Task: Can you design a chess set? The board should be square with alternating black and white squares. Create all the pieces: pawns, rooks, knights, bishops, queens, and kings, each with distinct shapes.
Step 3071:
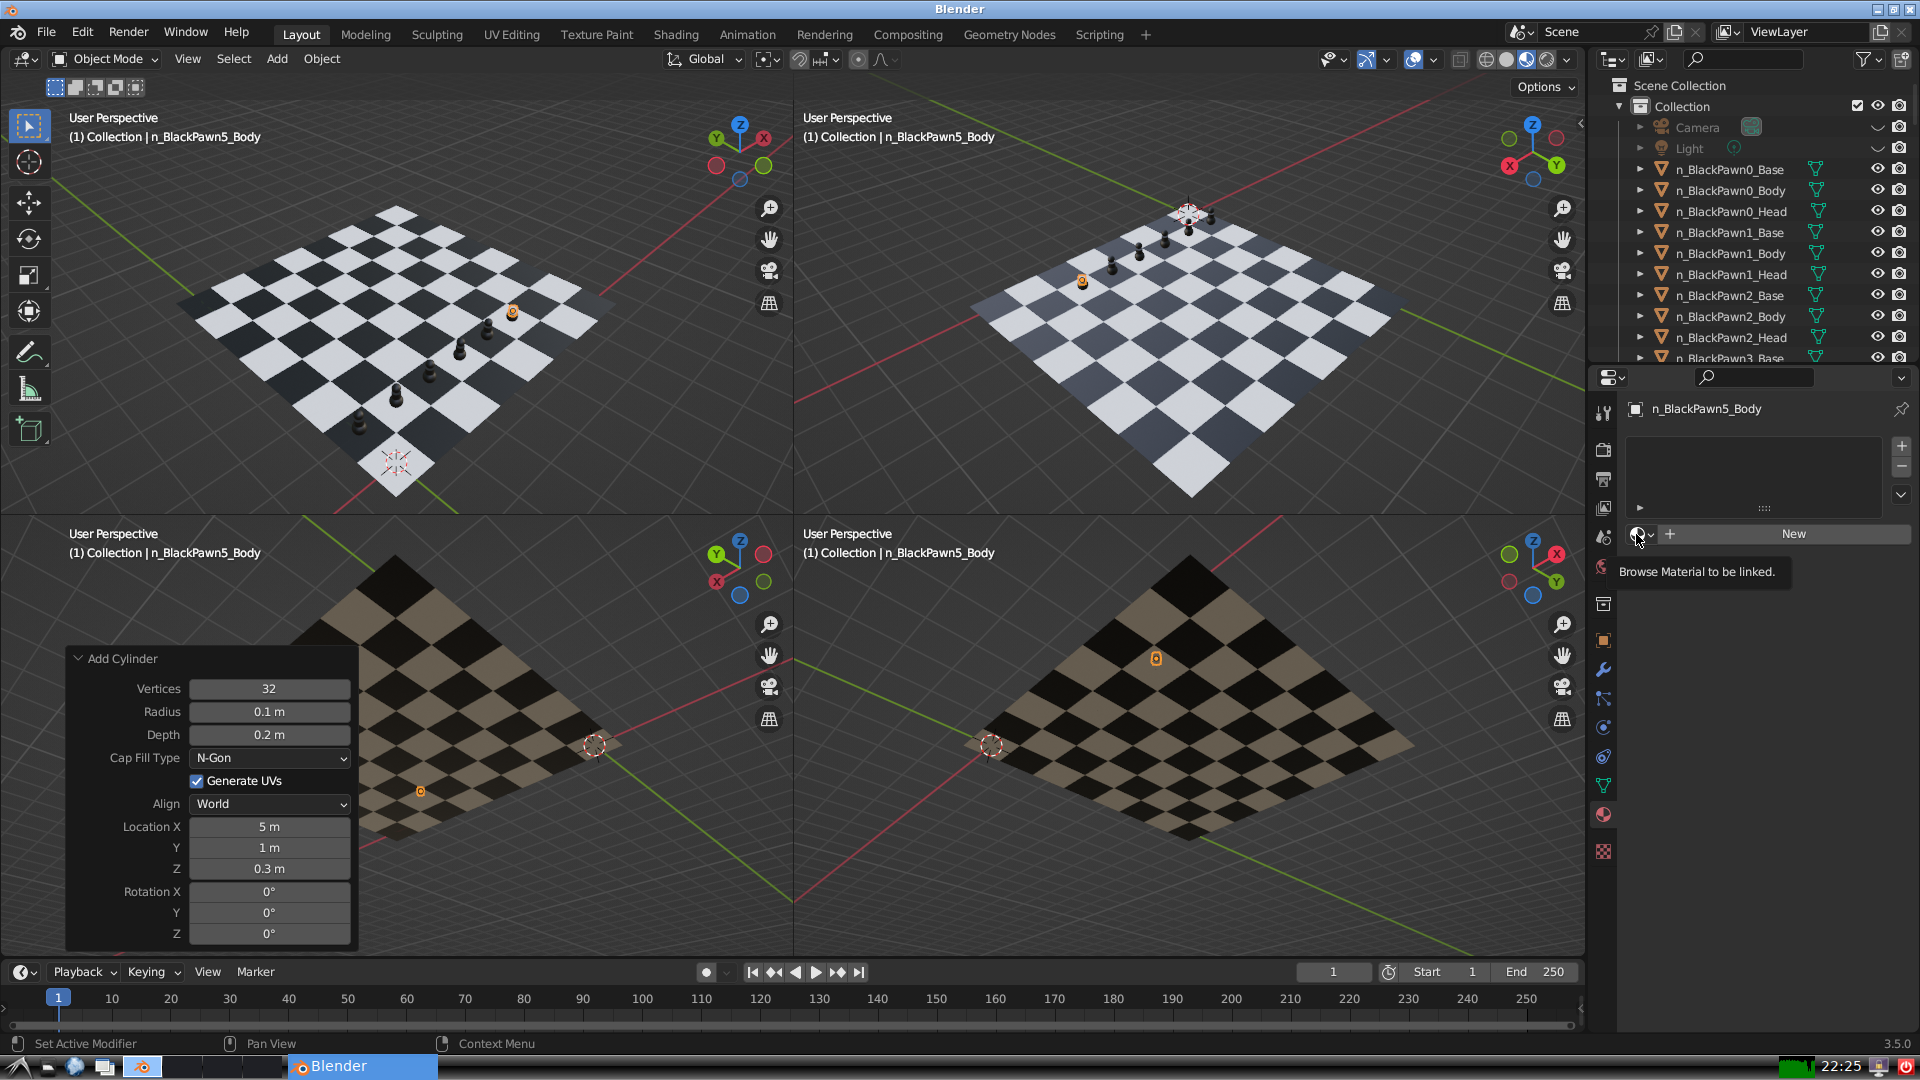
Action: click: no